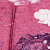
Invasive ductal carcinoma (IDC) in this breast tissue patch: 0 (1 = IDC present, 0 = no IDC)